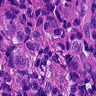
Metastatic tissue present: yes